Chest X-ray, AP view. Patient: 51 years old, sex M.
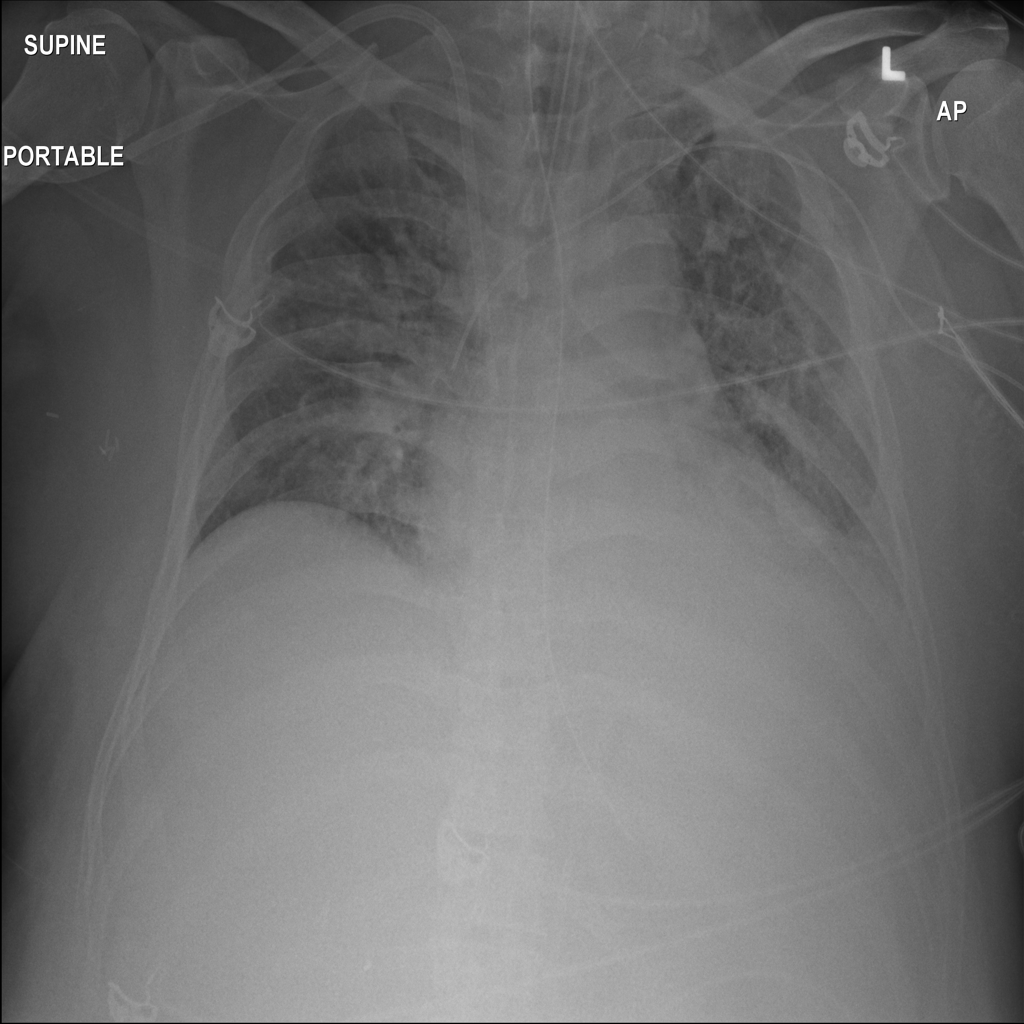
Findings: No Finding